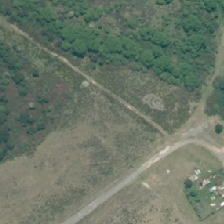
Land cover: low_producing_grassland